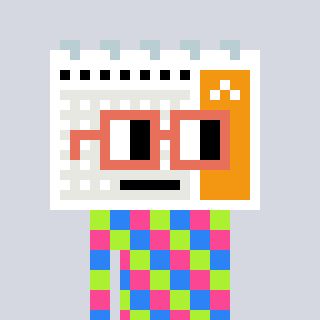
a pixel art character with square orange glasses, a calendar-shaped head and a gold-colored body on a cool background